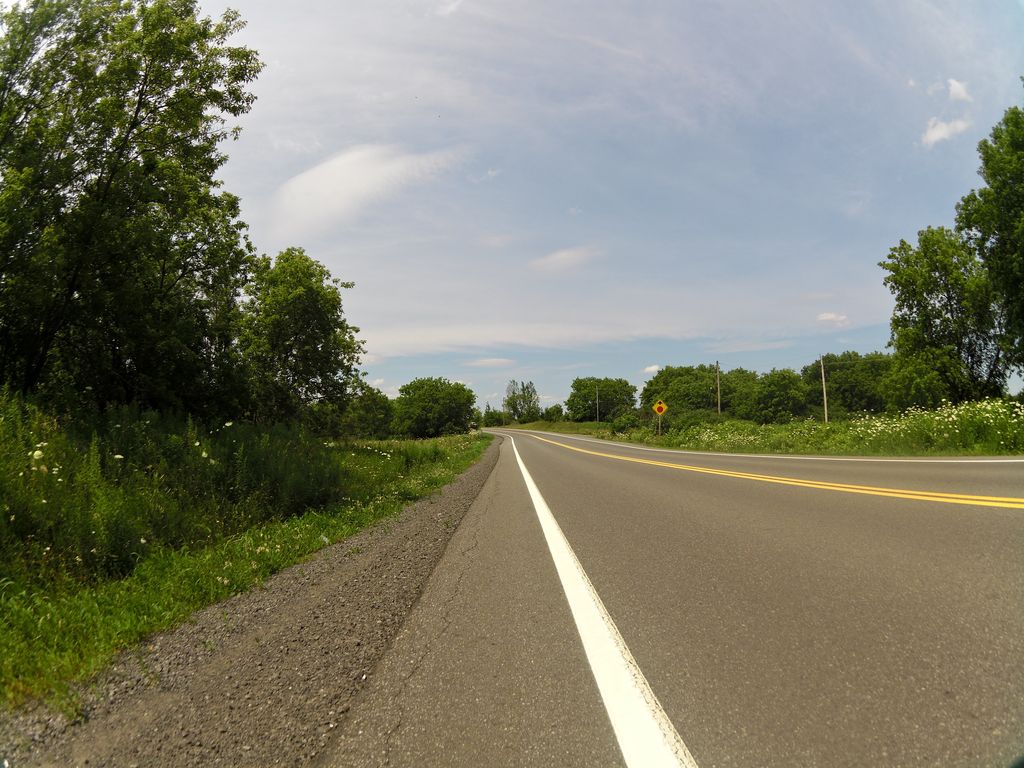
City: ottawa-gatineau